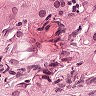
Metastatic tissue present: yes